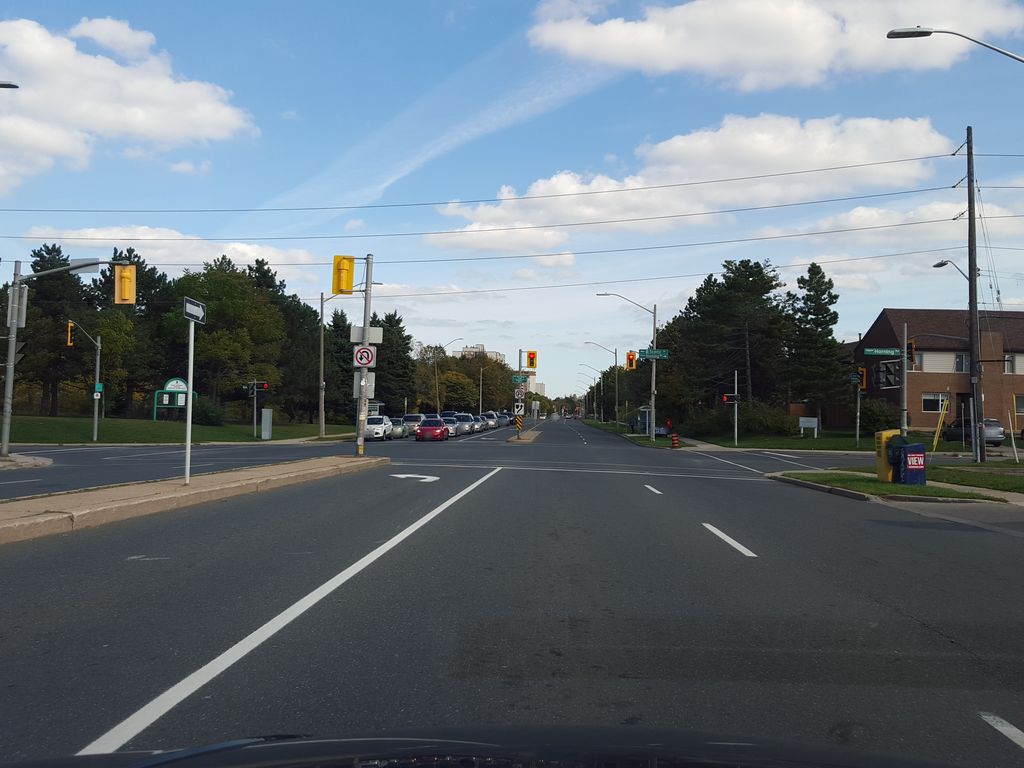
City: hamilton